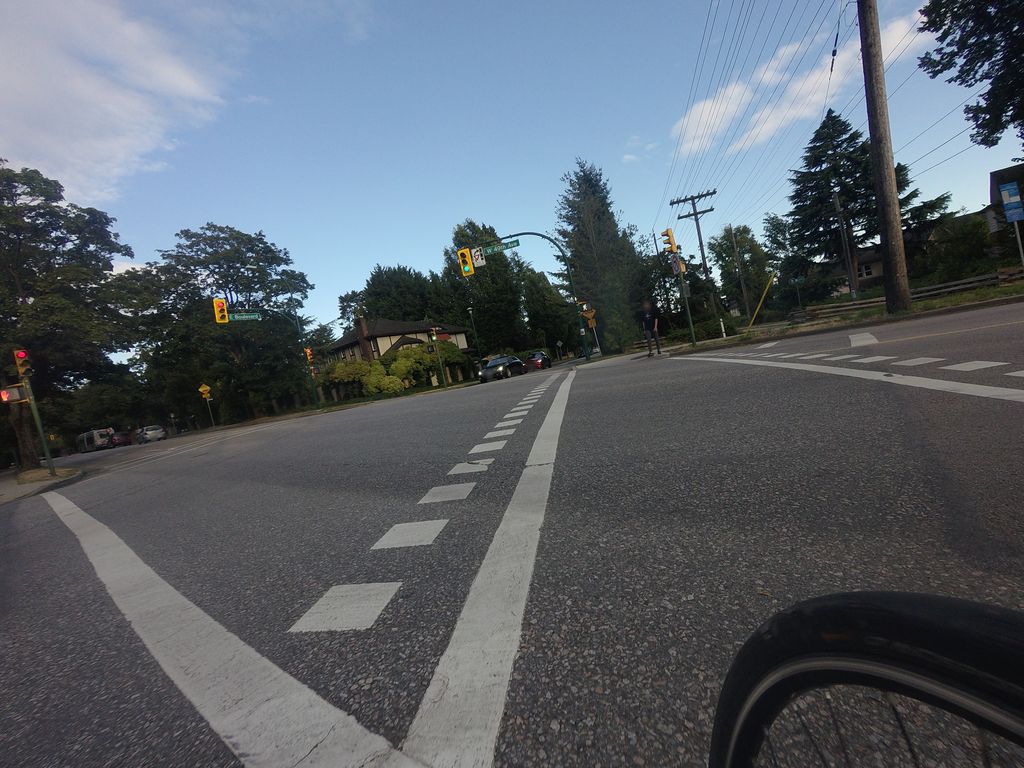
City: vancouver